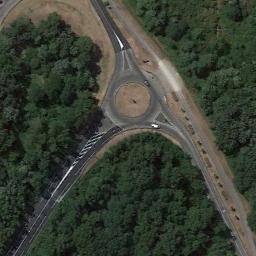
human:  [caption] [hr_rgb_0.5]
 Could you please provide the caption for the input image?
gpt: The roundabout is on the grass next to trees .

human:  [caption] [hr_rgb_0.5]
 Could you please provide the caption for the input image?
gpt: The roundabout with three exits and entrances is in the forest .

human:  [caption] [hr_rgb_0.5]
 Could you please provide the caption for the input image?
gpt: There are several moving vehicles on the road at the roundabout, With some trees and a large lawn around the roundabout .

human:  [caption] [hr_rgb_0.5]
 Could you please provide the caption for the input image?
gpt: There are many trees around the roundabout .

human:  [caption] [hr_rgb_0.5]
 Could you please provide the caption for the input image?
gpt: There are many green trees around the roundabout .